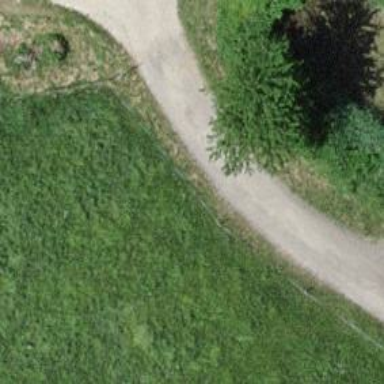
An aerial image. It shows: Track road with grade3 tracktype.